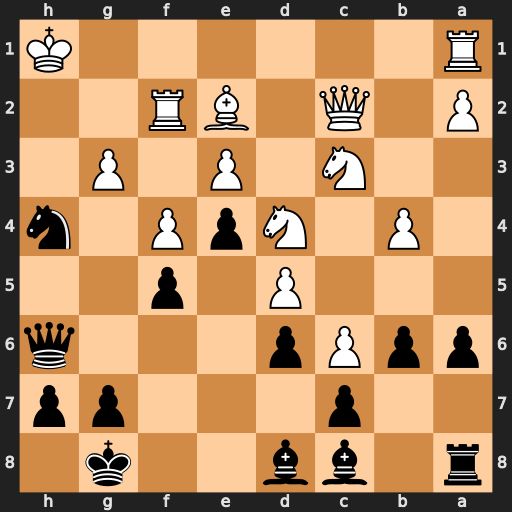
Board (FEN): r1bb2k1/2p3pp/ppPp3q/3P1p2/1P1NpP1n/2N1P1P1/P1Q1BR2/R6K
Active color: b
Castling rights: -
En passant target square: -
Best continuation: Nf3+ Kg2 Qh2+ Kf1 Qg1#